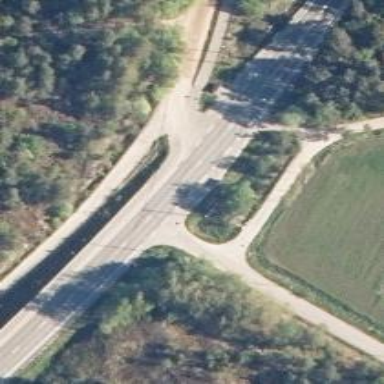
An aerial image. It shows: Asphalt surface on bridge.